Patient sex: M
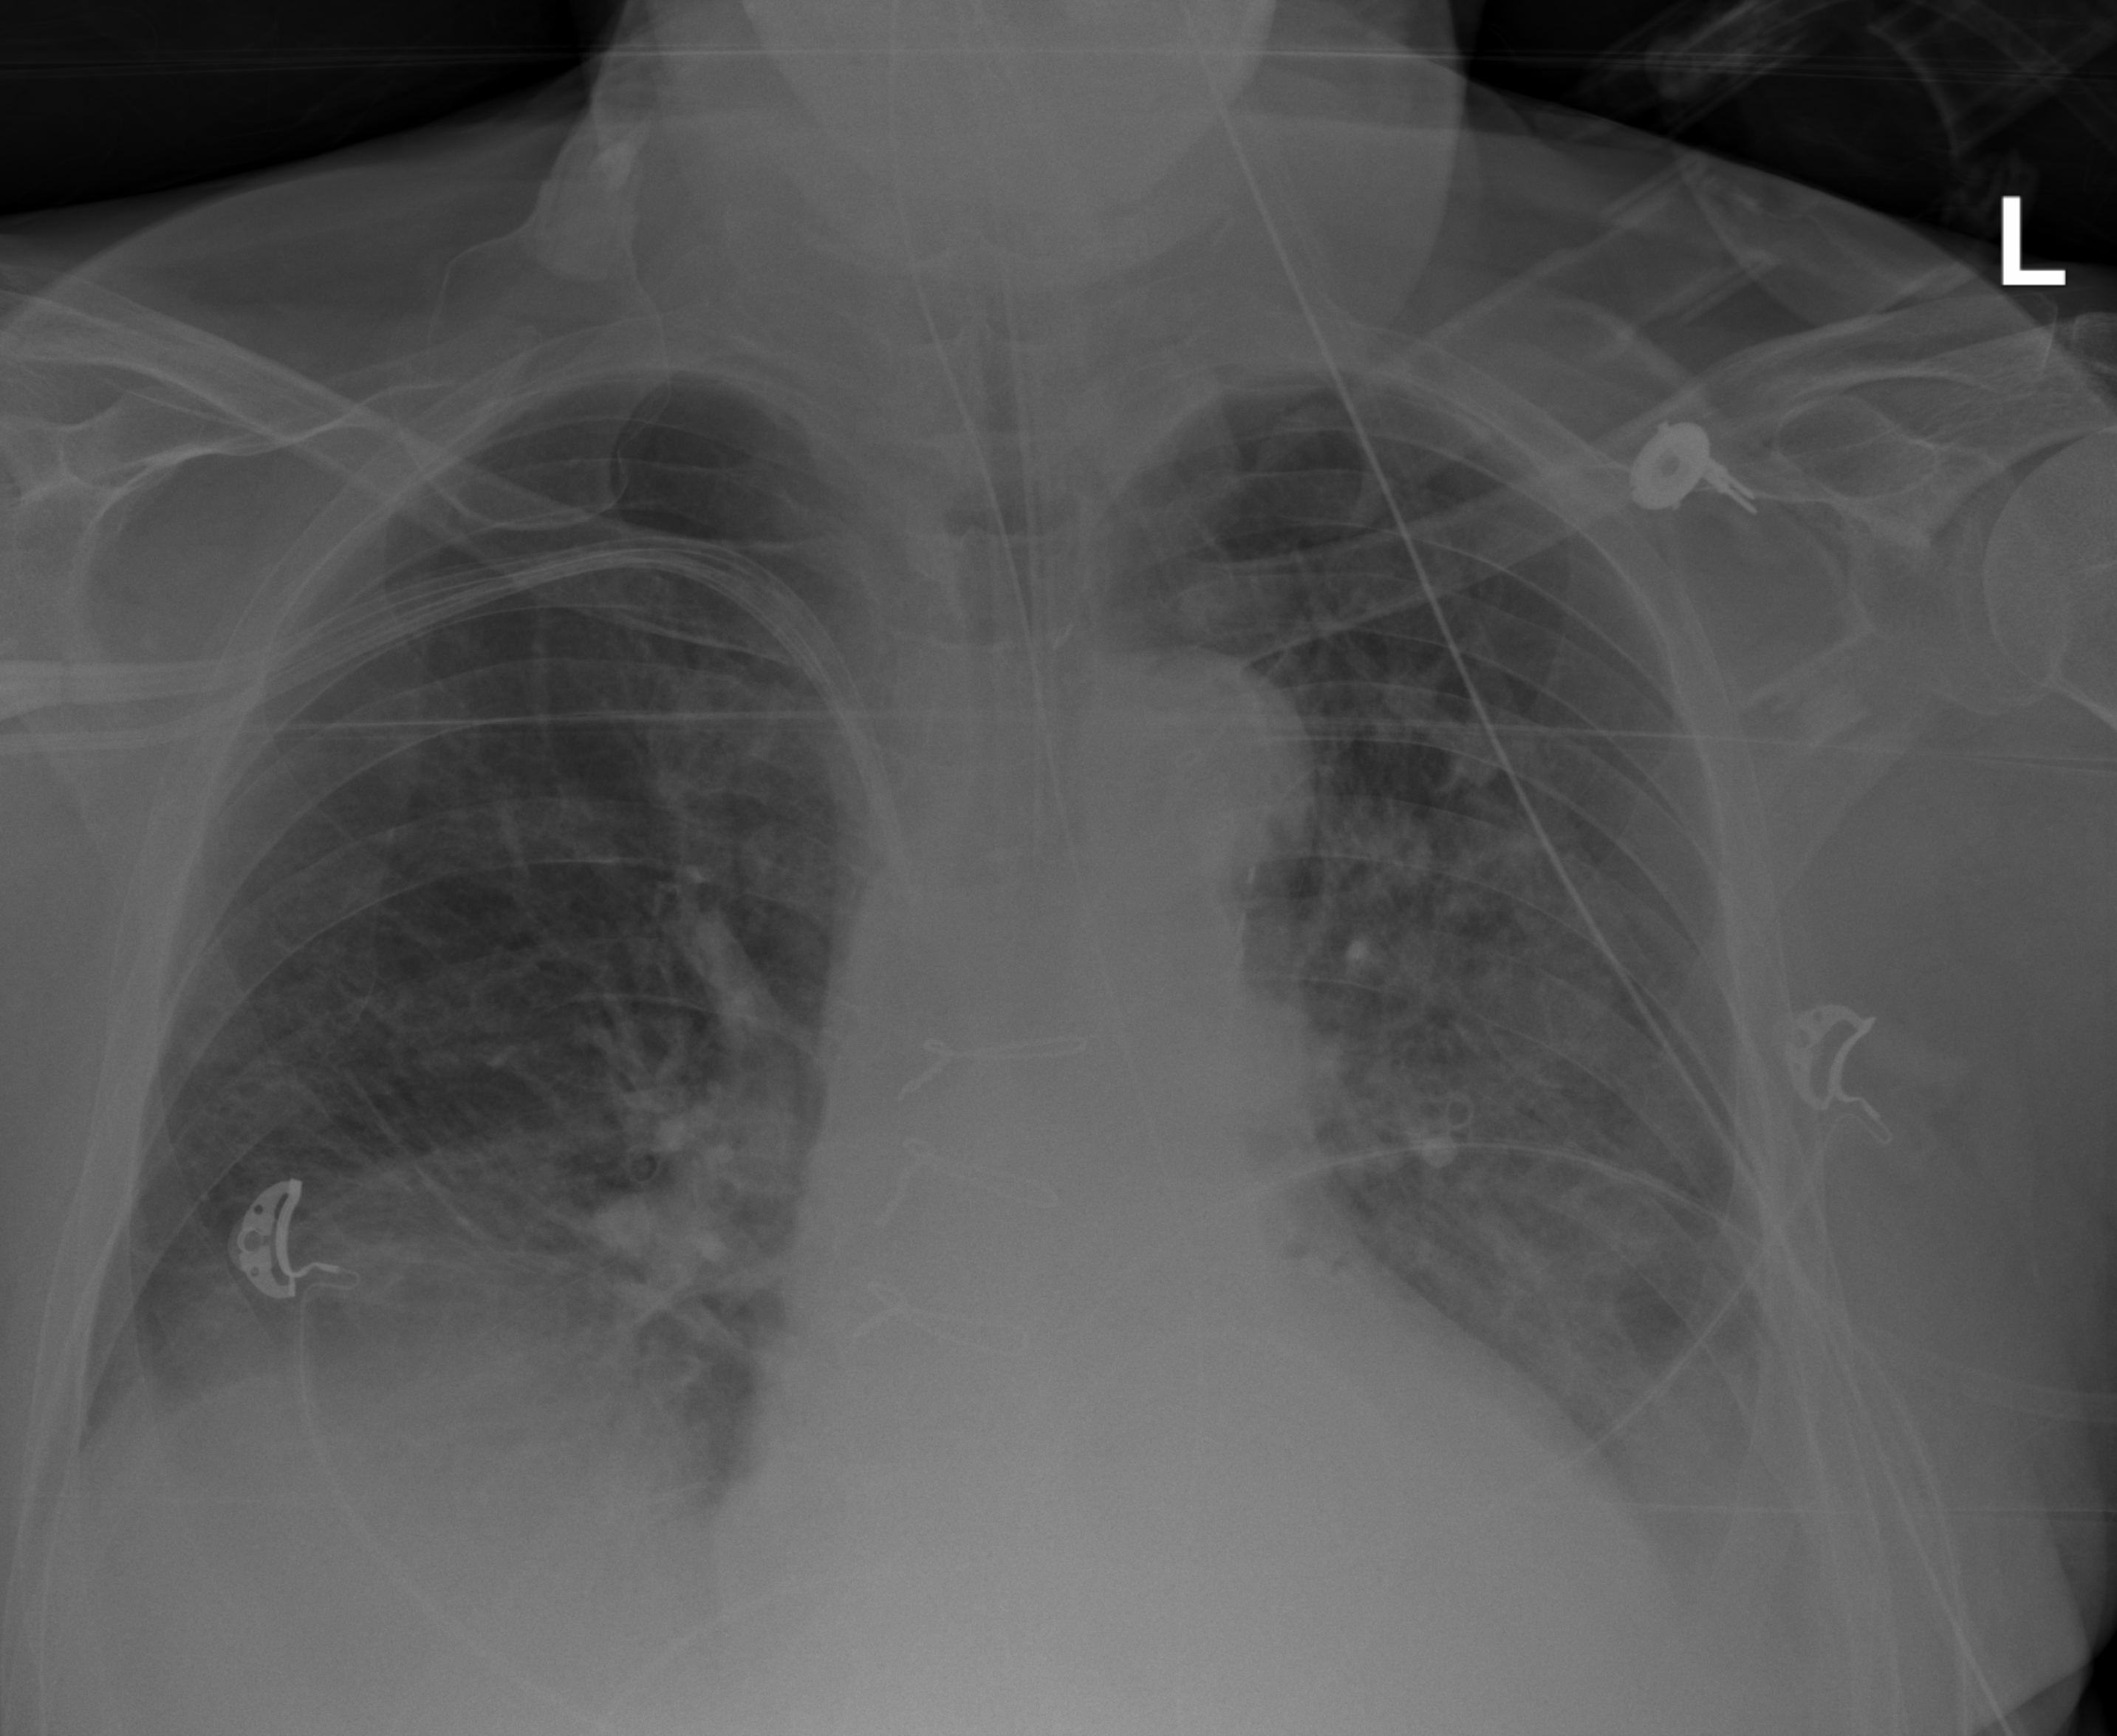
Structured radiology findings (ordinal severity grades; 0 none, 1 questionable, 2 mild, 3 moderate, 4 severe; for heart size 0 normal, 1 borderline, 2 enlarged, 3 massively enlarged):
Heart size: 2
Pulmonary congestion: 2
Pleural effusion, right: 1
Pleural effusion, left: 2
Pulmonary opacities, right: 0
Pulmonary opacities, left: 2
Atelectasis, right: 3
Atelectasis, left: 3